Question: So, I have what I believe is some really simple php/html code. I just do not understand how the '_construct()' method isn't executing before the HTML form. Can someone please give me an explanation.
'''
<?php class register {
function __construct() {
echo 'SYSTEM: This is the register page';
}
}
?>
<form action="http://abc.org/test" method="POST">
<input type="username" value="">
<input type="password" value="">
<input type="submit" value="Register">
</form>
'''

Sorry for not including this in the original post, but I'm creating the class from another page.
Page abc.com/a has this code:
'''
<?php require './'.'register'.'.php';
$obj = new register; ?>
'''
The code at the top of this question is from register.php
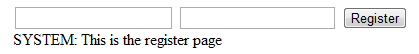
Answer: The class code will run after the form, because after your 'require' line the form has already been output. Only then you instance the class, whose constructor echoes the message.
If you want to echo before the form, just instance the class right after you define it:
'''
<?php
class register {
function __construct() {
echo 'SYSTEM: This is the register page';
}
}
$register = new register();
?>
<form action="http://abc.org/test" method="POST">
<input type="username" value="">
<input type="password" value="">
<input type="submit" value="Register">
</form>
'''